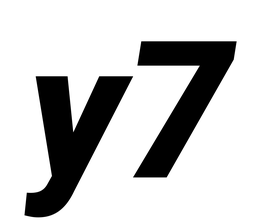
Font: Roboto-Italic_Black_Italic